Current action and preconditions to check: trajectory_clear

Your task: For each precondition in the list above, predict whether it will hold at this action.

Consider the current scene as observed from the mobile robot's camera, and analyze the predicted future states of all dynamic agents (e.g., people, animals, vehicles, or any moving entities) within the NEXT SECOND.

IMPORTANT: Only answer "very likely" if you are absolutely certain—based on strong, clear evidence—that a dynamic agent will violate the precondition in the predicted future state. Do NOT answer "very likely" for unlikely, ambiguous, or low-probability risks.

Ask yourself for each precondition: Is there a high probability, with clear and convincing evidence, that the predicted future states of any dynamic agent will interfere with the predicted future state of the currently executing action within the NEXT SECOND, causing that precondition to fail?

Assess the risk level based on these predictions. Use "likely" or "very likely" if motions create a clear risk of interference.

Use "neutral" or "improbable" if agents are nearby but their predicted paths are clearly diverging or non-conflicting.

Failure Risk Categories: "very improbable", "improbable", "neutral", "likely", "very likely"

Answer Format: Output ONLY the probability_of_failure value from these categories: "very improbable", "improbable", "neutral", "likely", "very likely"

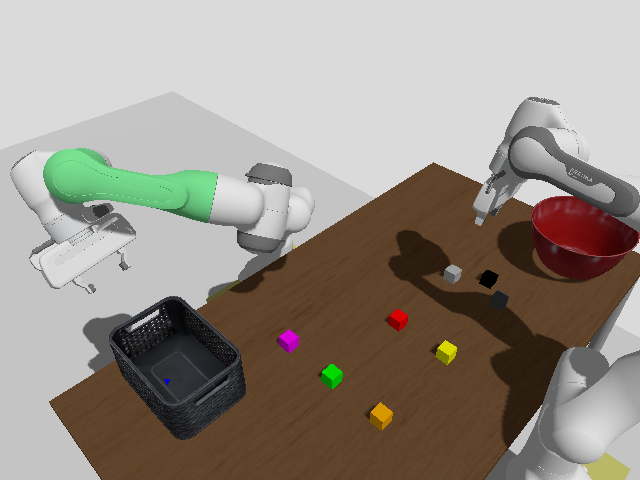

Answer: very improbable